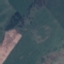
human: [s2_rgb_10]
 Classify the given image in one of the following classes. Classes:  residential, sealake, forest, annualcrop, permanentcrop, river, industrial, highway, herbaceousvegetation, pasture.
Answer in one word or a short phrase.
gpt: Pasture